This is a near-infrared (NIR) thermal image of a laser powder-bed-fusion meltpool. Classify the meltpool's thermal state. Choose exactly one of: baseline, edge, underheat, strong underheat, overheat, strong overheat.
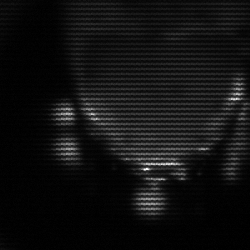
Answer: baseline